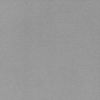
Label: dusty